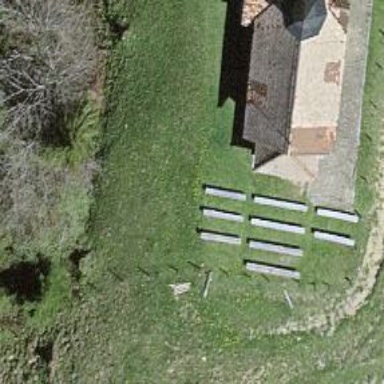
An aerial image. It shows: Bench.